Question: I'm working with gathering data from a biological monitoring system. They need to know the average value of the plateaus after changes to the system are made, as shown below.
This is data for about 4 minutes, as shown there is decent lag time between the event and the steady state response.

These values won't always be this level. They want me to find where the steady-state response starts and average the values during that time. My boss, who is a biologist, said there may be overshoot and random fluctuations... and that I might need to use a z-transform. Unfortunately he wasn't more specific than that.
I feel decently competent as a programmer, but wasn't sure what the most efficient way would be to go about finding these values.
Any algorithms, insights or approaches would be greatly appreciated. Thanks.
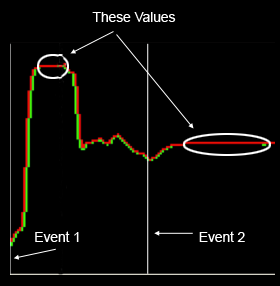
Answer: You may actually get a good start by just analyzing first derivative. Consider process steady if first derivative is close to zero. But please note that this is no 'silver bullet' type of solution, some nasty corner cases to expect.
Anyway based on above, a simple demonstration follows:
'''
import numpy as np
# create first some artificial observations
obs= np.array([[0, 1, 1.5, 3.5, 4, 4.5, 7, 9.2, 10.5, 15],
[1, 2, 6, 6.01, 5.5, 4, 4.7, 3.3, 3.7, 3.65]])
x= np.linspace(obs[0][0], obs[0][-1], 1e2)
y= np.interp(x, obs[0], obs[1])
# and add some noise to it
y+= 1e-3* np.random.randn(y.shape[0])
# now find steady state based on first derivative< abs(trh), but
# smooth the signal first by convolving it with suitable kernel
y_s= np.convolve(y, [.2, .6, .2])
d, trh= np.diff(y_s), .015
stable= (np.abs(d)< trh)[:-1]
# and inspect visually
from pylab import grid, plot, show
plot(x, y), plot(x, y_s[1: -1])
plot(x[stable], np.ones(stable.sum()), 's')
grid(True), show()
'''
With output like (where red dots indicates the assumed steady state process):